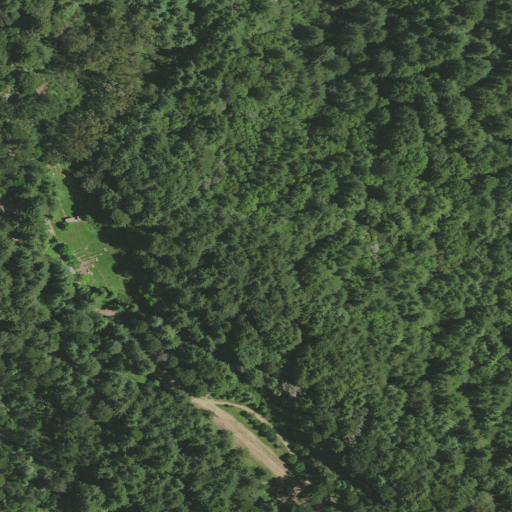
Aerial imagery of mountain in California named Redwood Peak containing evergreen forest, mixed forest, shrub, and open development